Question: I am wondering if it will be possible to perform the following UI modifications / tweaks (programmatically in the nsi script) WHILE the installation is running on the MUI_PAGE_INSTFILES page:
1. Set the style of the progress bar to marque (continuous "scrolling")
2. Hide the details text field (where the progress text is displayed) and show a predefined picture instead (that was included with the setup)
[EDIT] Alternatively for number 2: maybe shrink the details field, and display the picture as a banner like label just below it (so that the details field would occupy only half the space vertically, and the other half below it would be used by the picture - that way a user can see both the progress and the "banner").
[EDIT] Even better still would be to have some sort of basic slide show: define several pictures and rotate them every 10 seconds

The idea behind this is that during parts of the installation that may take some time (say over 10 seconds) to display something more informative / valuable to the user, such as how to get started graphic, a sales promotion or something else.
How can this be done?
Thanks.
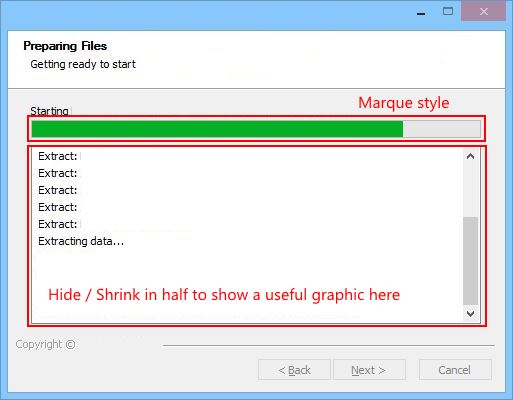
Answer: '''
XPStyle on ; This must be on for the Marquee to show
!include nsDialogs.nsh ; For WS_* and NSD_SetImage
!include WinMessages.nsh
!ifndef PBS_MARQUEE
!define PBS_MARQUEE 8
!endif
!ifndef PBM_SETMARQUEE
!define PBM_SETMARQUEE 0x40A
!endif
!macro ProgressMarquee_Begin
FindWindow $0 "#32770" "" $HWNDPARENT ; Find inner dialog
GetDlgItem $0 $0 1004 ; Find progress-bar
System::Call USER32::GetWindowLong(ir0,i-16)i.r1
IntOp $1 $1 | ${PBS_MARQUEE}
System::Call USER32::SetWindowLong(ir0s,i-16,ir1s) ; This also saves the handle and style on the stack, we need those to turn it off again.
SendMessage $0 ${PBM_SETMARQUEE} 1 0 ; The last parameter is the speed or 0 for the default
!macroend
!macro ProgressMarquee_Remove
Exch
Pop $1
IntOp $0 ${PBS_MARQUEE} ~
IntOp $1 $1 & $0
System::Call USER32::SetWindowLong(is,i-16,ir1)
!macroend
Function DoLongOperation
DetailPrint "Starting long operation"
Sleep 4444
DetailPrint "Long operation ended..."
FunctionEnd
Section
DetailPrint "Simulating other install tasks..."
Sleep 222
Sleep 222
Sleep 222
Sleep 222
Sleep 222
Sleep 222
; Add a image and hide the log
FindWindow $2 "#32770" "" $HWNDPARENT ; Find inner dialog
GetDlgItem $0 $2 0x3F8 ; Find log window
System::Call *(i,i,i,i)i.r1 ; Allocate a RECT
System::Call 'USER32::GetWindowRect(ir0s,ir1)' ; Also saves log HWND on stack
ShowWindow $0 0 ; Hide log window
System::Call '*$1(i.r4,i.r5,i.r6,i.r7)'
IntOp $6 $6 - $4
IntOp $7 $7 - $5
System::Call 'USER32::ScreenToClient(ir2,ir1)'
System::Call '*$1(i.r4,i.r5)'
System::Free $1
System::Call 'USER32::CreateWindowEx(i0,t"STATIC",i0,i${WS_CHILD}|${WS_CLIPSIBLINGS}|${WS_VISIBLE}|${SS_BITMAP},ir4,ir5,ir6,ir7,ir2,i0,i0,i0)i.r2'
Push $2 ; Save HWND
SetDetailsPrint none
File "/oname=$pluginsdir\img.bmp" "${NSISDIR}\Contrib\Graphics\Header\orange.bmp"
SetDetailsPrint lastused
${NSD_SetImage} $2 "$pluginsdir\img.bmp" $9
Push $9 ; Save HBITMAP
!insertmacro ProgressMarquee_Begin
Call DoLongOperation
!insertmacro ProgressMarquee_Remove
; Remove and cleanup image
Pop $0
${NSD_FreeBitmap} $0
Pop $0
ShowWindow $0 0
Pop $0 ; Log window handle we saved
ShowWindow $0 1
SectionEnd
'''
If you want to show multiple images then you need multiple calls to ${NSD_SetImage} but if you want to go down this route it is probably much better to write a NSIS plugin that does all this on a secondary thread...